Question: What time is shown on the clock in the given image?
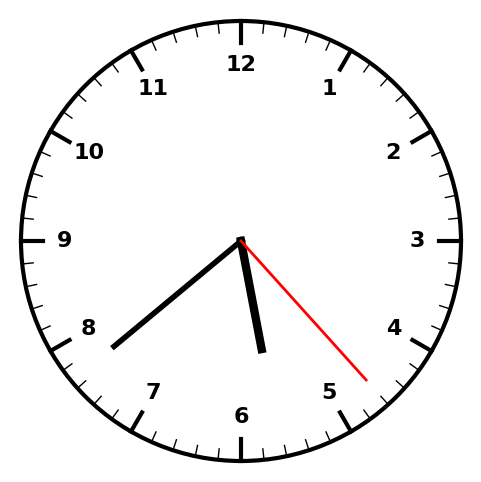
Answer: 05:38:23